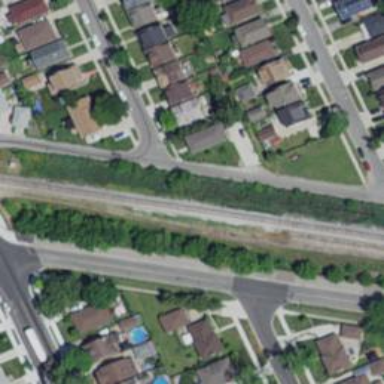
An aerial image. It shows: Abandoned railway yard.